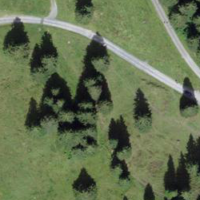
EUNIS habitat code: 23
Species observed at this site:
Rumex alpinus